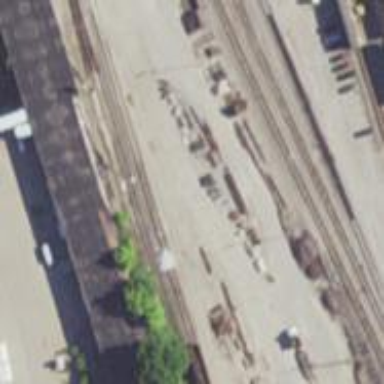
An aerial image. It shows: Railway spur service.